Question: I have simple windows form for obtaining the user details. If the user wish to add alternate mobile number by clicking "+" Button , a text box should appear below it and other text boxes should re position themselves according to newly added text box.
I am able to add the text box dynamically at run time but not able to re position the other form component with respect to dynamically added text box. Below is my code and form snapshot. Thanks in advance.
'''
private void button1_Click(object sender, EventArgs e)
{
TextBox txtRun = new TextBox();
txtRun.Name = "txtDynamic" + c++;
txtRun.Location = new System.Drawing.Point(90, 74 + (20 * c));
txtRun.Size = new System.Drawing.Size(200, 25);
txtRun.Location.X = 90;
txtRun.Location.Y = 74;
this.Controls.Add(txtRun);
}
'''

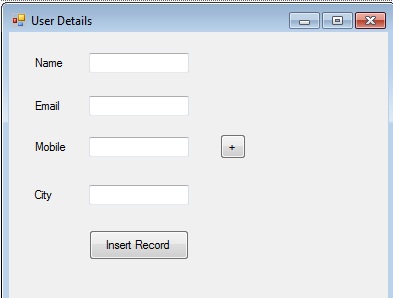
Answer: Try this,
'''
int c = 0; // for uinque txtDynamic text creation
private void button1_Click(object sender, EventArgs e)
{
TextBox txtDynamic = this.Controls.Find("txtDynamic" + c, true)[0] as TextBox; // find lastly added txtDynamic
TextBox txtRun = new TextBox();
txtRun.Name = "txtDynamic" + ++c;
txtRun.Size = new System.Drawing.Size(100, 20);
txtRun.Location = new Point(txtDynamic.Location.X, txtDynamic.Location.Y + 35); // X axis will be same y will increase with count 35
foreach (Control item in this.Controls)
{
if (item.Location.Y >= txtRun.Location.Y){ // if there is an item that has greater Y location
item.Location = new Point(item.Location.X, txtRun.Location.Y + 35); // It should increase its value as 35 too.
}
this.Controls.Add(txtRun);
}
}
'''
Okay, I have created controls with drag and drop, I don't know if you created them programatically. Button will add new textboxes after the Mobil TextBox. So Mobile TextBox that I dragged and droped will be the top point. So I gave it's name as "",
<URL>
Put breakpoint on 'button1_click', your 'c' variable has a value different then 0 for the starting point I guess.
<URL>
Hope helps,